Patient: sex F, age 72
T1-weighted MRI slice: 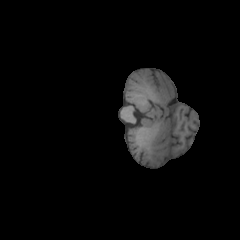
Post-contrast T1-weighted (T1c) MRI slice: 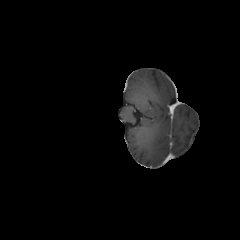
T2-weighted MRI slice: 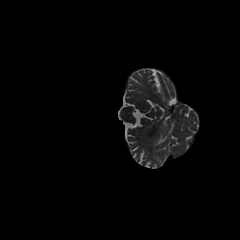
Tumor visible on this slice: no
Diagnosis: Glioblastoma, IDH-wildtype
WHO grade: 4